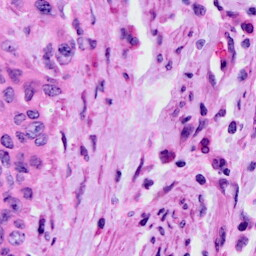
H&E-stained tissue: Cervix